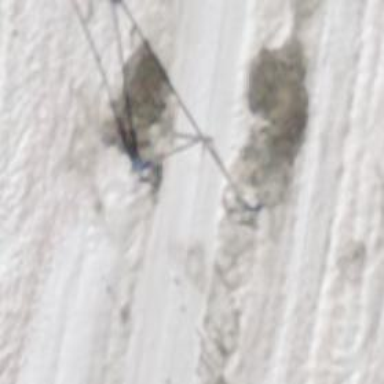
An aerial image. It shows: Pylon for aerialway.